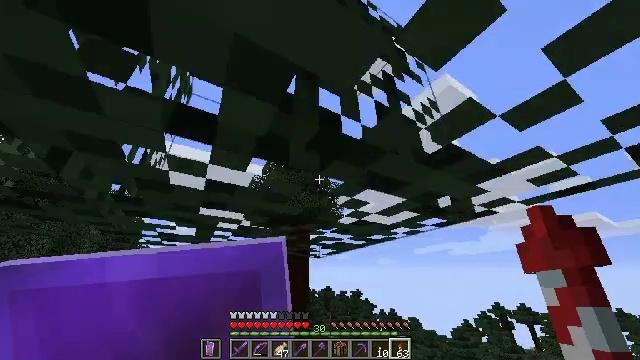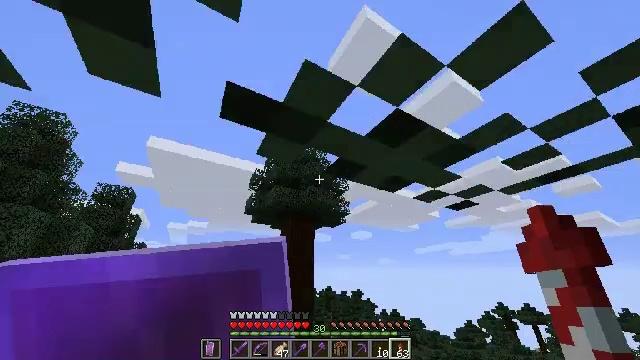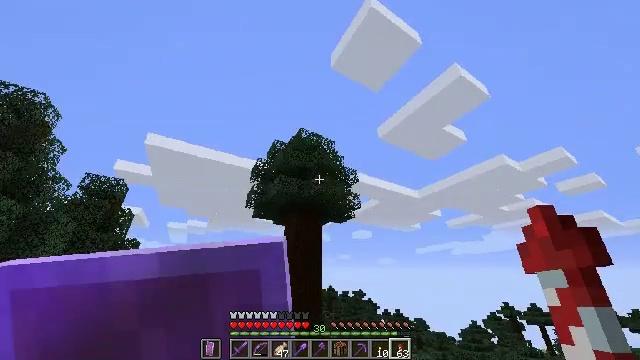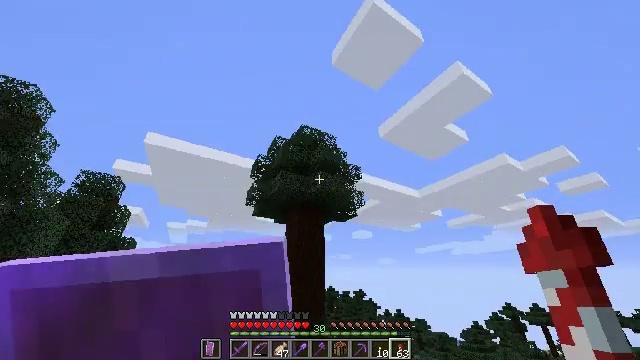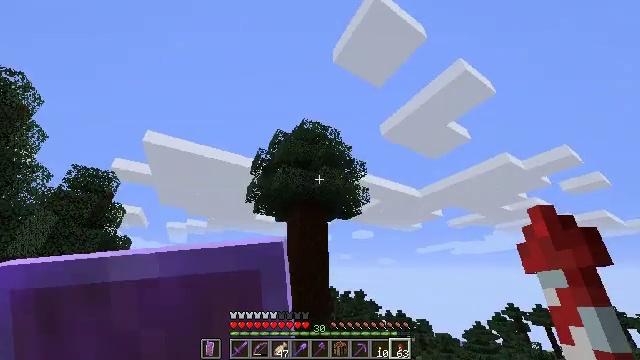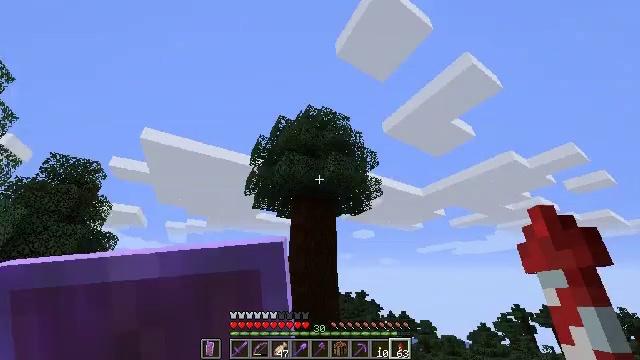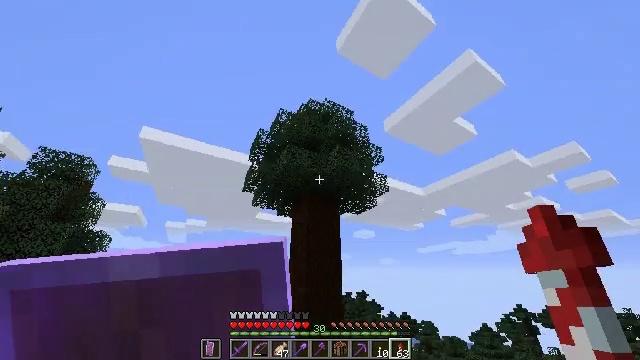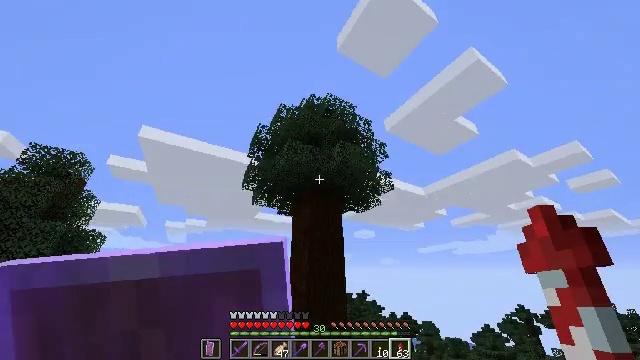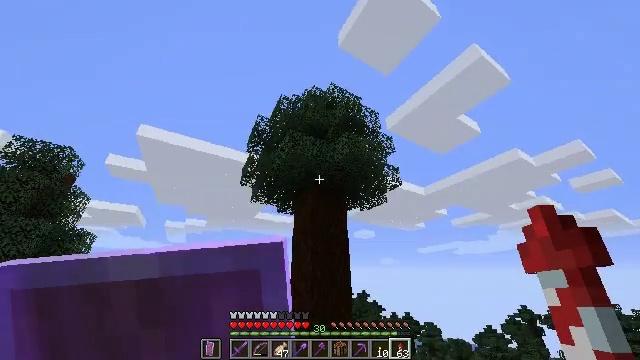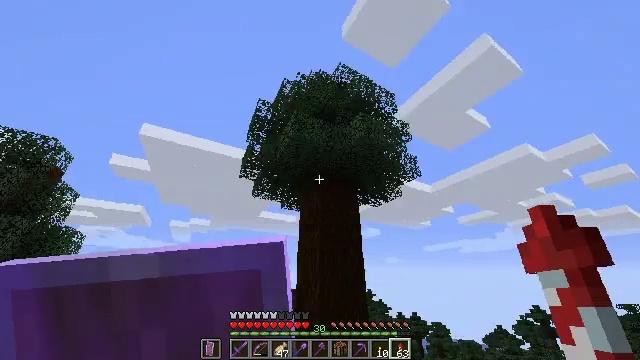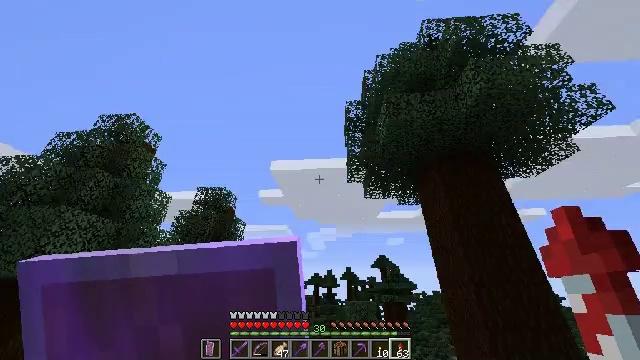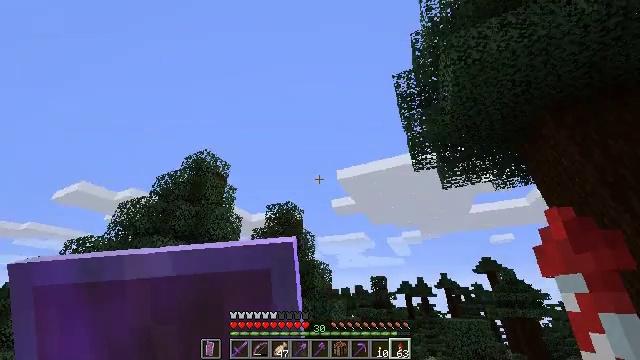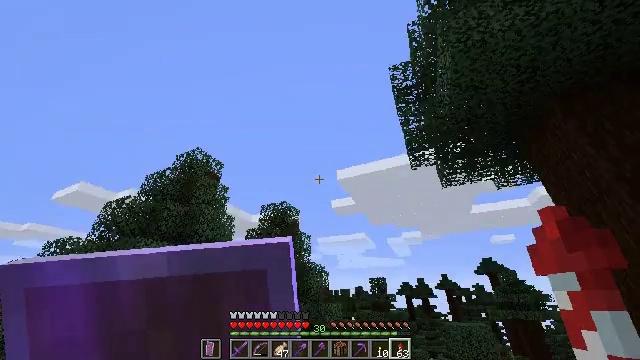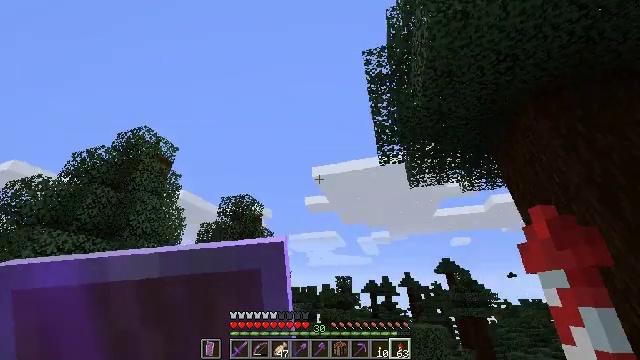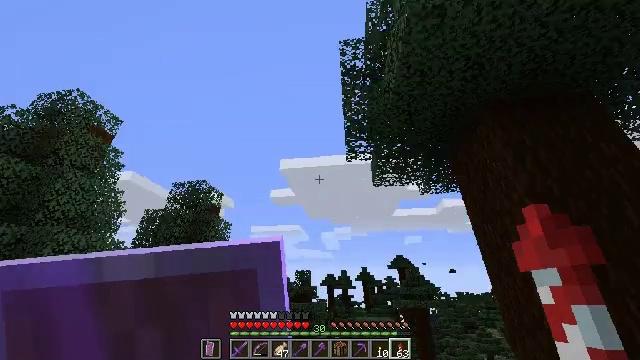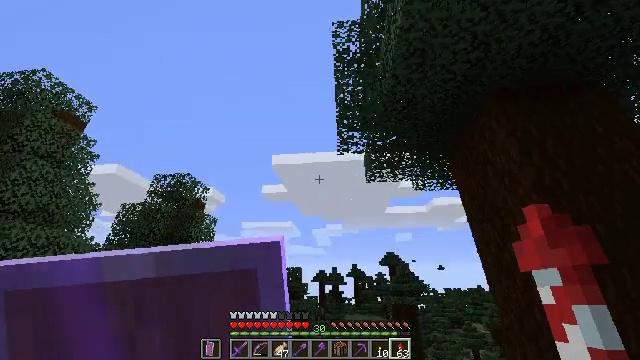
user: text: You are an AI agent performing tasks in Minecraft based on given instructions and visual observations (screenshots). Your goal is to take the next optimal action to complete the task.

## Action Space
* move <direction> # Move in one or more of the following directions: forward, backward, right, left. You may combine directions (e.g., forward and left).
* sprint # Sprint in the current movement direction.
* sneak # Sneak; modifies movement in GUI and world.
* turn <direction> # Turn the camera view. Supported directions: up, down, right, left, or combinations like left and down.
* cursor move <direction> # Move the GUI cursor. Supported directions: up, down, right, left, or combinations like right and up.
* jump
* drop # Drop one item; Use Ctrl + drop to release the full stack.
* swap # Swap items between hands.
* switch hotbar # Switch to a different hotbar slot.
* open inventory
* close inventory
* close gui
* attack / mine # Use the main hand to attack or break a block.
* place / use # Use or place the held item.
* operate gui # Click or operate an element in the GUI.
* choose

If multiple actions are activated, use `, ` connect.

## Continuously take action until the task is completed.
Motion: motion action
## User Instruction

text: Dismantle the sticky piston for reuse.
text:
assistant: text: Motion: move forward, sprint, jump
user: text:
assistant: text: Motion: move forward, sprint, jump
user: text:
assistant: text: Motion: move forward, sprint, jump
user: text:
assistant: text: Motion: move forward, sprint, jump
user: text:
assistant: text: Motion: move forward, sprint, jump
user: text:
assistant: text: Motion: move forward, sprint, jump
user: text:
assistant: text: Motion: move forward, sprint, jump
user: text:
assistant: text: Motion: move forward, sprint, jump
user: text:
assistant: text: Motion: move forward, sprint, turn left, jump
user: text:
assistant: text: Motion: move forward, sprint, turn left, jump
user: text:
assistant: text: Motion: move forward, sprint, turn left and up, jump
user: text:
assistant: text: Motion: move forward, sprint, jump
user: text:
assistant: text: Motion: move forward, sprint, turn right, jump
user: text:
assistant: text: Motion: move forward, sprint, turn right and down, jump
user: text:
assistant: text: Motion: move forward, sprint, turn right, jump
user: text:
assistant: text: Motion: move forward, sprint, turn right and down, jump
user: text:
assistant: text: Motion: move forward, sprint, turn right and down, jump
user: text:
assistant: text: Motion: move forward, sprint, turn right and down, jump
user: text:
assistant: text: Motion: move forward, sprint, turn right and down, jump
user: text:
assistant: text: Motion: move forward, sprint, jump
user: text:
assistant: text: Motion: move forward, sprint, jump
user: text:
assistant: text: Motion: move forward, sprint, jump
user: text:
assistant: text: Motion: move forward, sprint, jump
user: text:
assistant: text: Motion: move forward, sprint, jump
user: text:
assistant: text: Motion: move forward, sprint, jump
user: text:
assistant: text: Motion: move forward, sprint, jump
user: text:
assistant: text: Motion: move forward, sprint, jump
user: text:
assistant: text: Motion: move forward, sprint, jump
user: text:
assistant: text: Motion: move forward, sprint, jump
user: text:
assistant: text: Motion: move forward, sprint, jump